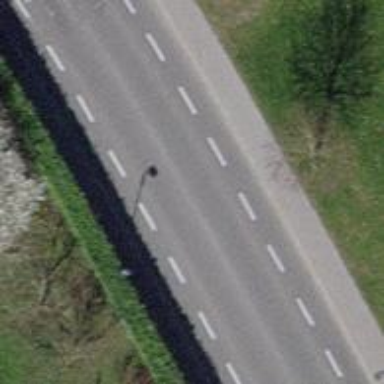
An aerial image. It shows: Secondary road with asphalt surface. It includes shared lane for cyclists.